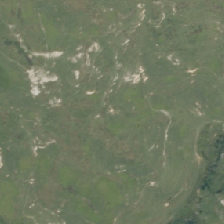
Land cover: low_producing_grassland